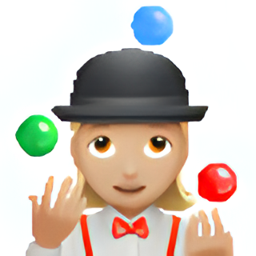
Name: woman juggling type 3
Emoji: 🤹🏼‍♀️
Group: People & Body
Sub-group: person-sport